Aerial crown-view tile of a tropical tree (Barro Colorado Island, Panama), acquired 20241112:
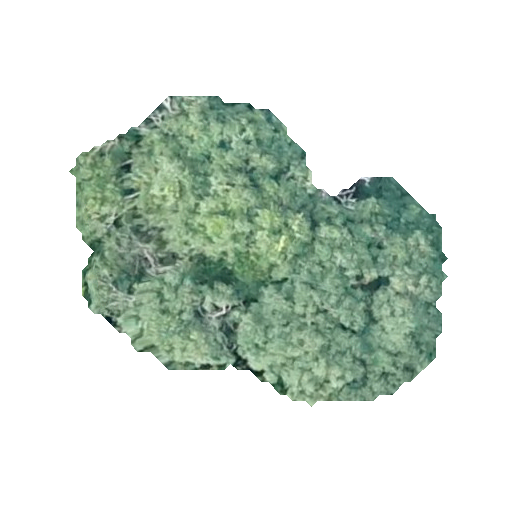
Species: Handroanthus guayacan
GBIF accepted scientific name: Handroanthus guayacan
Crown area: 125.751 m²